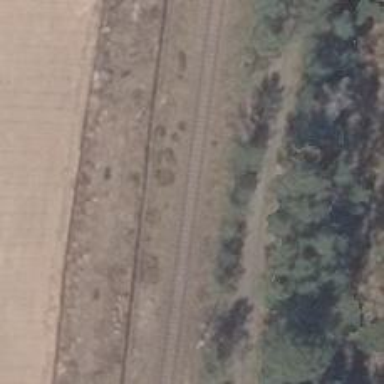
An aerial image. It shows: Railway spur service.